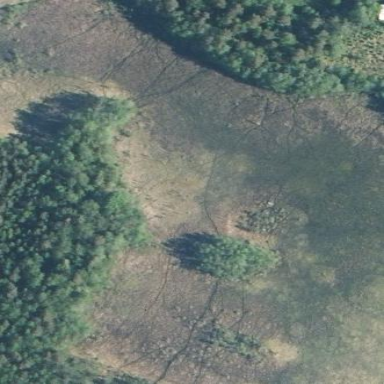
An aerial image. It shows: Wetland area characterized by wet meadow.